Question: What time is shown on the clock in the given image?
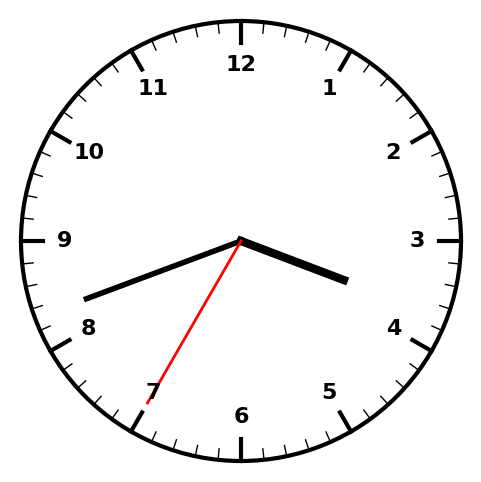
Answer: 03:41:35